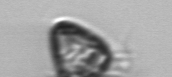
Label: Ciliophora